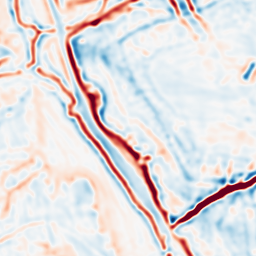
Category: multiscale
Decomposition family: log
Decomposition parameters: sigma: 3
Upsampling method: bspline
Upsampling parameters: scale: 2
Upsampling scale: 2